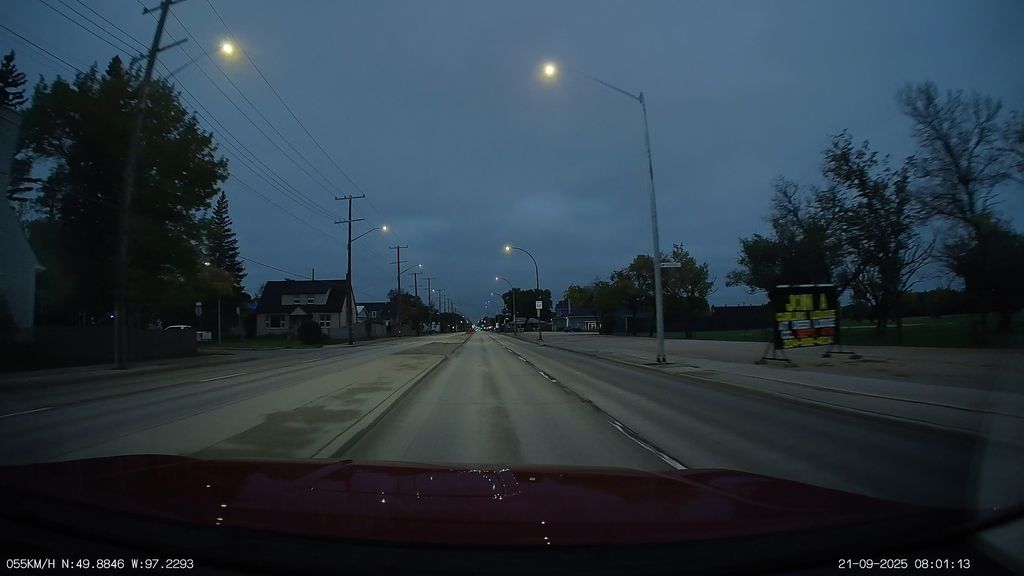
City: winnipeg